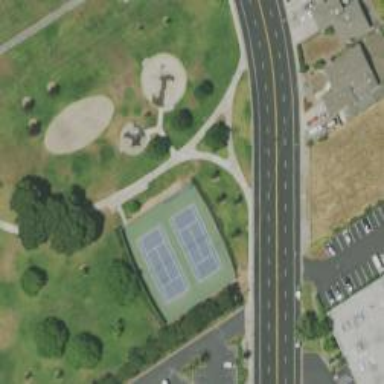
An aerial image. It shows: Tennis court on pitch designated for leisure land.